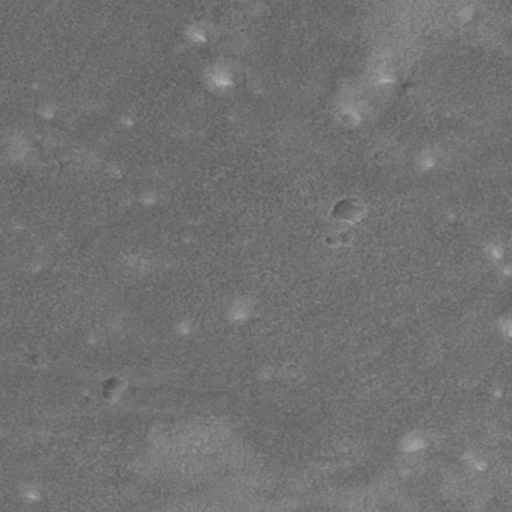
Classes present: Background